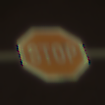
Verkehrszeichen: Stop
Umgebung: Outdoor, Suburban
Tageszeit: MorningAfternoon
Wetter: Overcast
Licht: Natural
Jahreszeit: NotSpecified
Kontrast: LowContrast